Question:
What have I done wrong? It's Node.js 16.1.0.
'''
> crypto.createCipheriv("AES-128-CTR", Buffer.allocUnsafe(16), Buffer.allocUnsafe(16));
Cipheriv {...}
'''
'''
> crypto.createCipheriv("AES-128-OCB", Buffer.allocUnsafe(16), Buffer.allocUnsafe(16));
Uncaught TypeError: Invalid initialization vector
at Cipheriv.createCipherBase (node:internal/crypto/cipher:119:19)
at Cipheriv.createCipherWithIV (node:internal/crypto/cipher:138:3)
at new Cipheriv (node:internal/crypto/cipher:246:3)
at Object.createCipheriv (node:crypto:131:10) {
code: 'ERR_CRYPTO_INVALID_IV'
}
'''
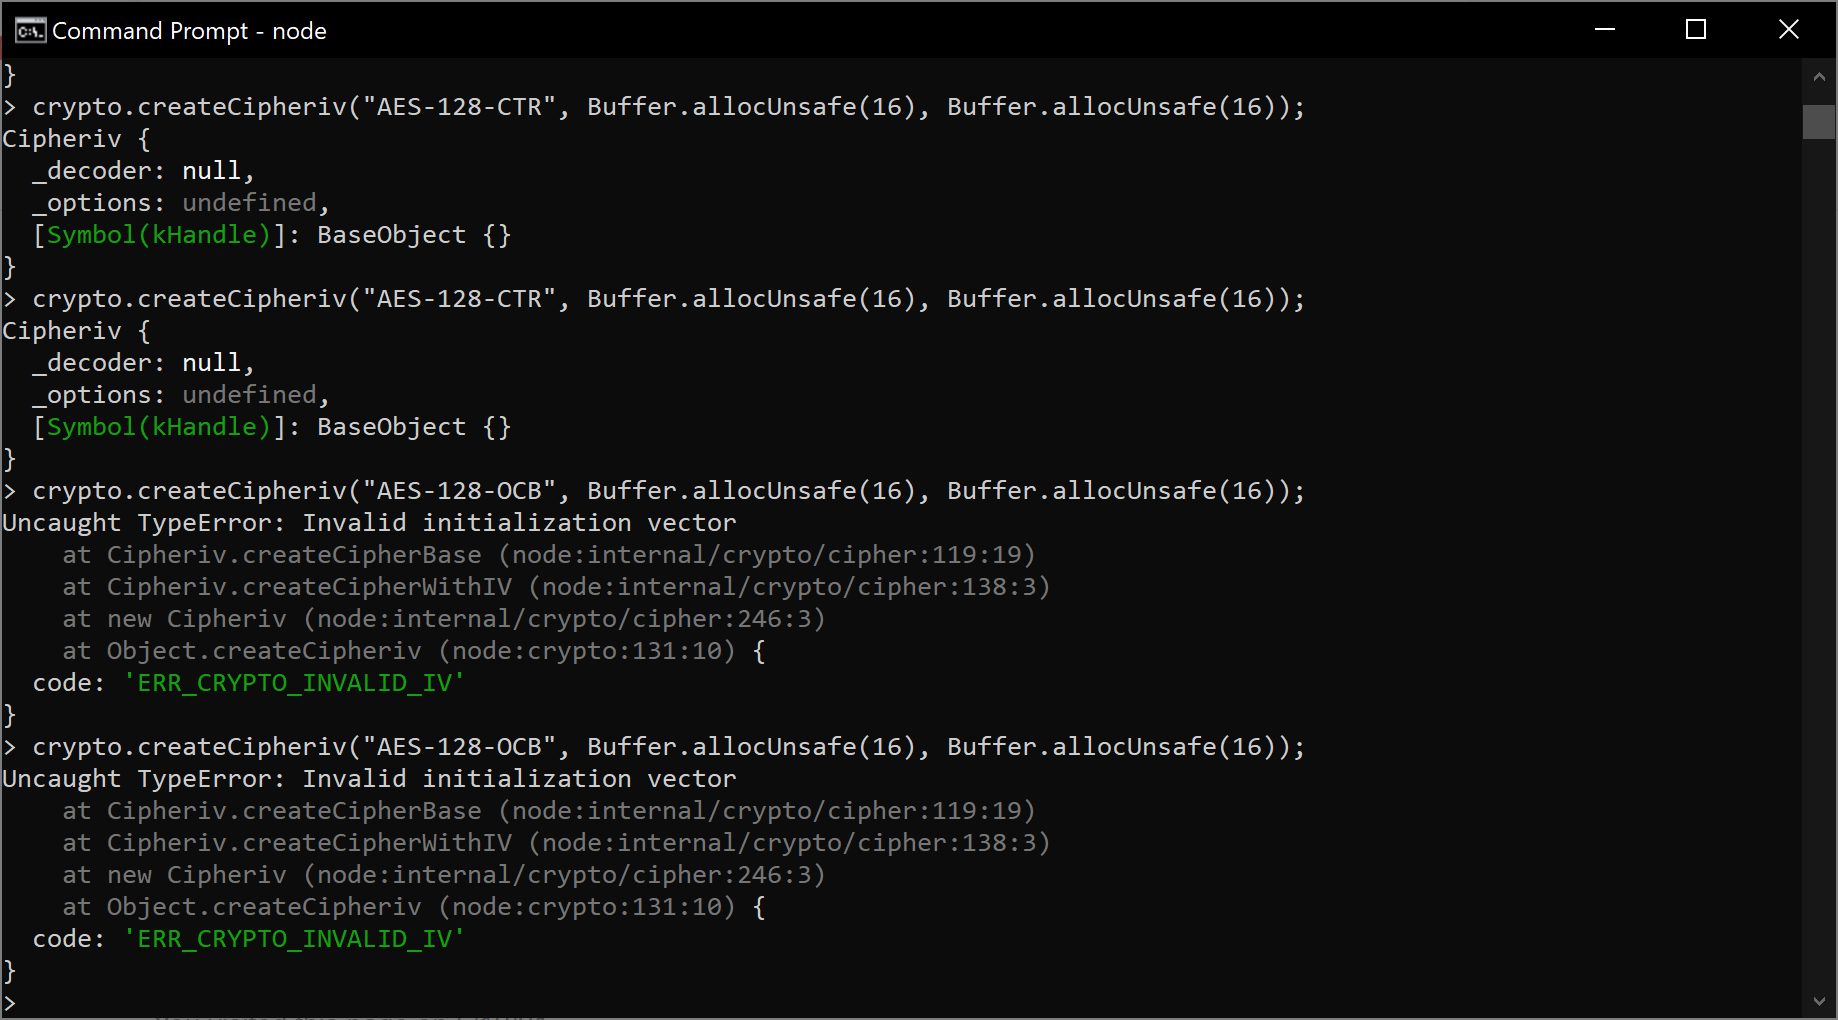
Answer:
The initial vector for the OCB mode should be octets; 96 bits, that is.